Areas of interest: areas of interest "Badminton Court"
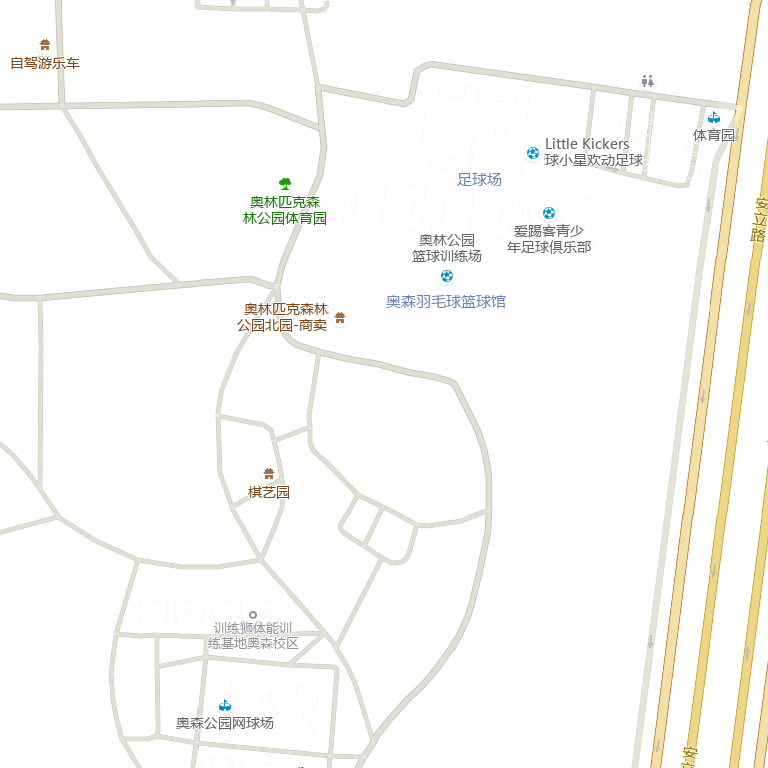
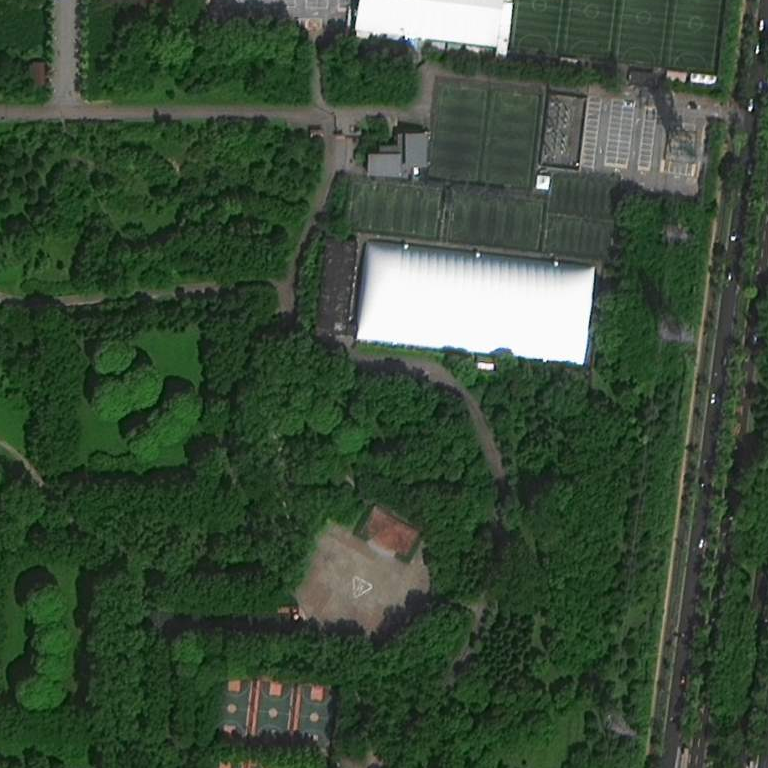